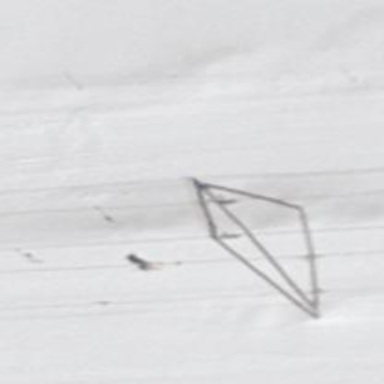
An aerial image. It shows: Pylon for aerialway.